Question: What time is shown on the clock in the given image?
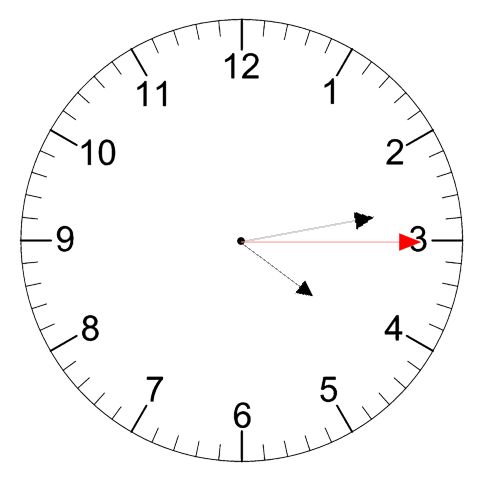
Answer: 04:13:15